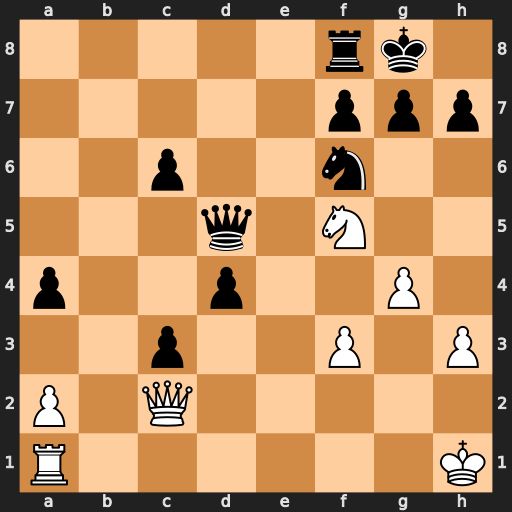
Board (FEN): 5rk1/5ppp/2p2n2/3q1N2/p2p2P1/2p2P1P/P1Q5/R6K
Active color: w
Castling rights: -
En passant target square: -
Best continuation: Ne7+ Kh8 Nxd5